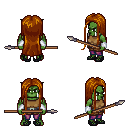
a pixel art fantasy rpg character, male body template, orc, green skin, leather chest armor, magenta pants, brunette extra-long hairstyle, white cloth bracers, ghillies, spear, four views (front, back, left, right), 2x2 character sprite sheet, small pixel art, hard edges, no anti-aliasing